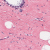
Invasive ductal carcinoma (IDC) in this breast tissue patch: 0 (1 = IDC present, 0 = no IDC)